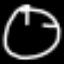
Label: clock